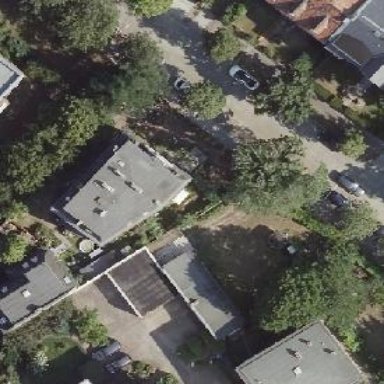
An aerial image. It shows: Residential building.